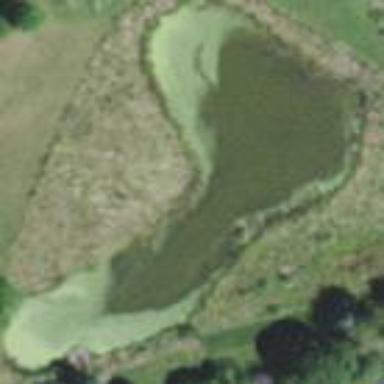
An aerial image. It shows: Pond surrounded by natural water.